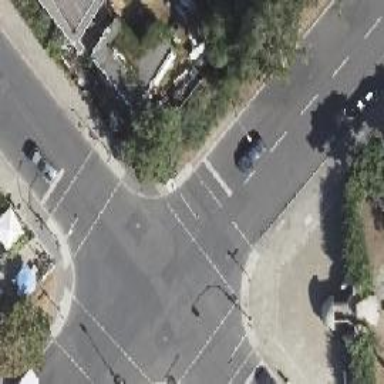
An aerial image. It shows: Road with traffic signals.